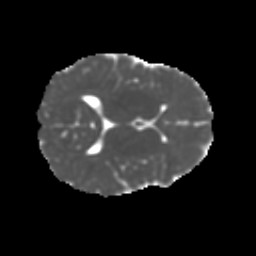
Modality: MD
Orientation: axial
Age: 8
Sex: male
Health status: ill
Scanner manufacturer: ge
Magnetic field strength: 3 T
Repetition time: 6.752 s
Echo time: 0.079 s